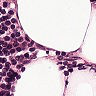
Metastatic tissue present: no